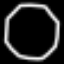
Label: octagon